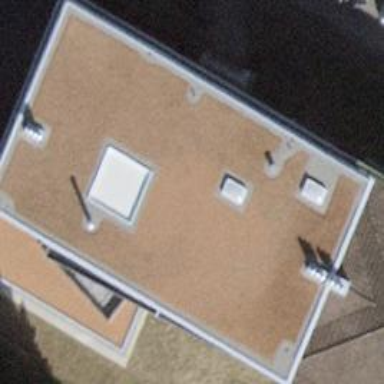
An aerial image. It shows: Building with hipped roof.